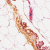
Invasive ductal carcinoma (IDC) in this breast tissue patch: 0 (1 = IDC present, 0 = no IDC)